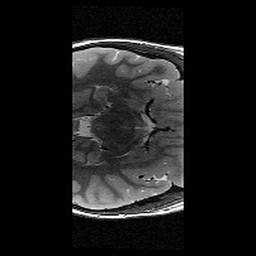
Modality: T2w
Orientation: axial
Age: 10
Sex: female
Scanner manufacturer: siemens
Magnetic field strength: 3 T
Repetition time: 9.23 s
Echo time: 0.067 s